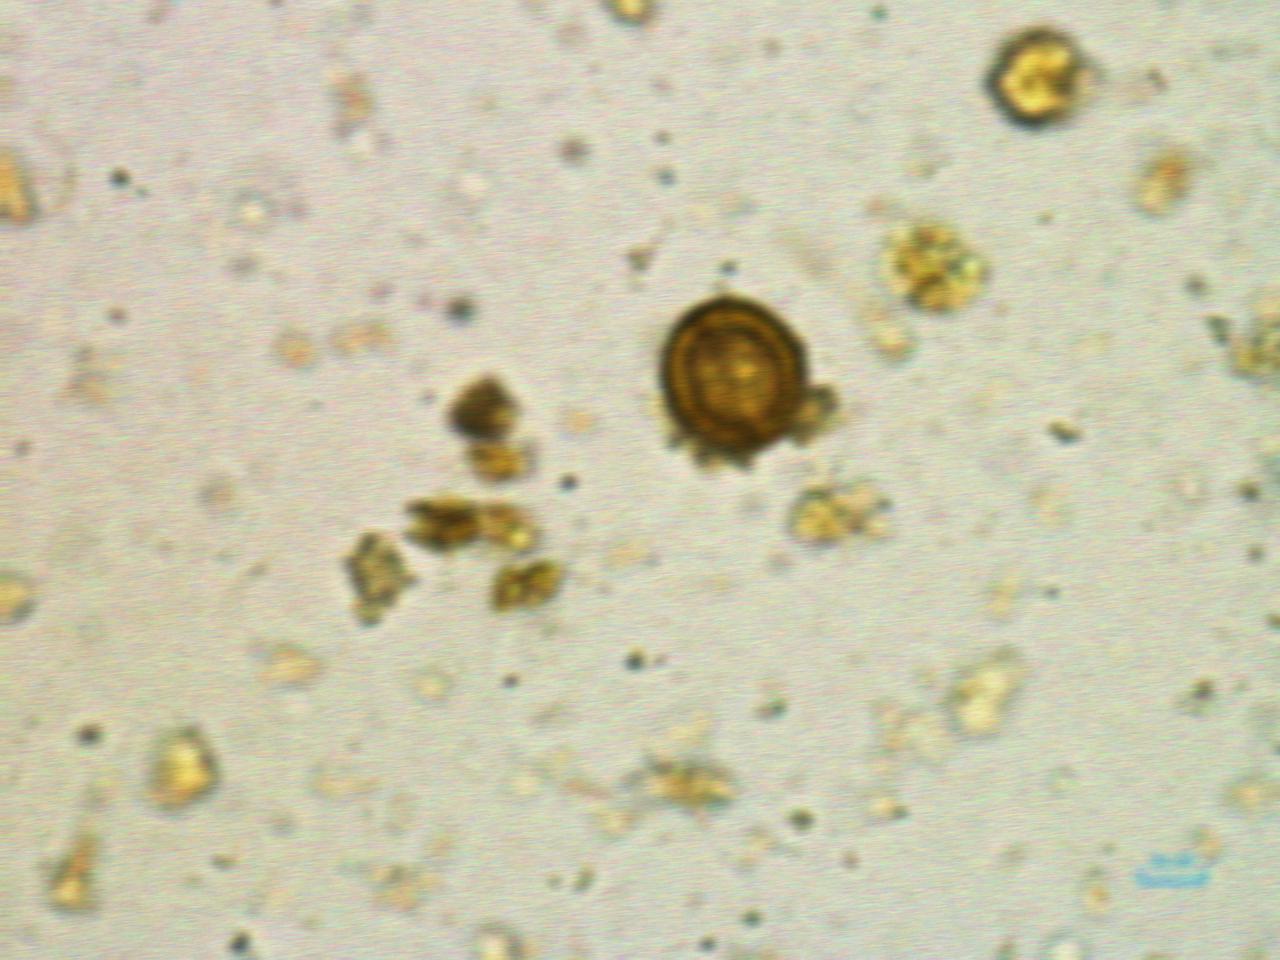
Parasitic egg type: Taenia spp. egg